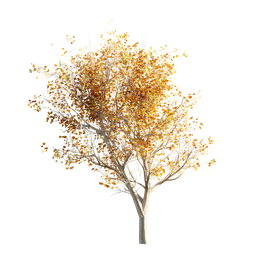
Label: nature